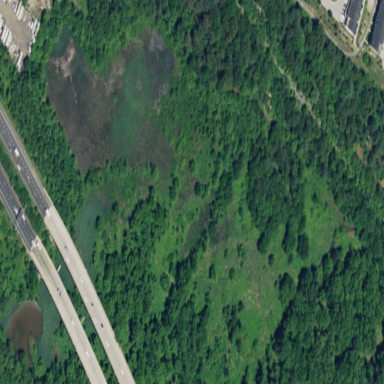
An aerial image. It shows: Marshy wetland area.